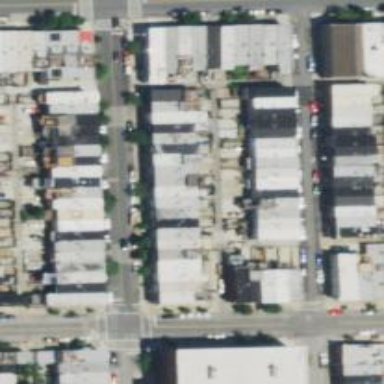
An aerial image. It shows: Alleyway designated as service road.